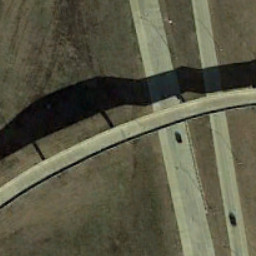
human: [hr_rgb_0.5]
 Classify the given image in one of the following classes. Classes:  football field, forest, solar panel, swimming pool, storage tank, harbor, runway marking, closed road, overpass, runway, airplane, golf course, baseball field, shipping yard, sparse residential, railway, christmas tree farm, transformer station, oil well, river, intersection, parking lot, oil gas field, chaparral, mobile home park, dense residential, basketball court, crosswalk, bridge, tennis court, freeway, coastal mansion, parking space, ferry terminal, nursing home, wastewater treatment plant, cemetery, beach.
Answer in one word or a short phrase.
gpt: overpass